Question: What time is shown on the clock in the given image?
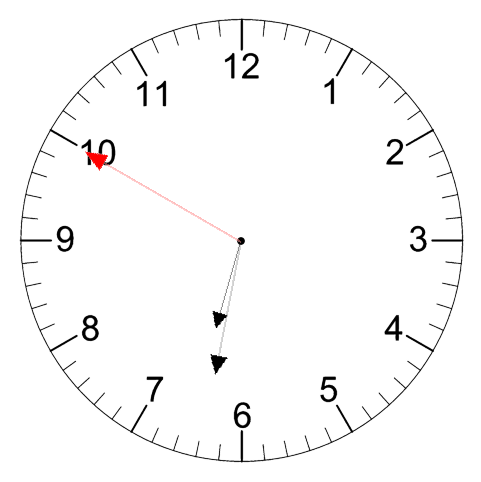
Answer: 06:31:50